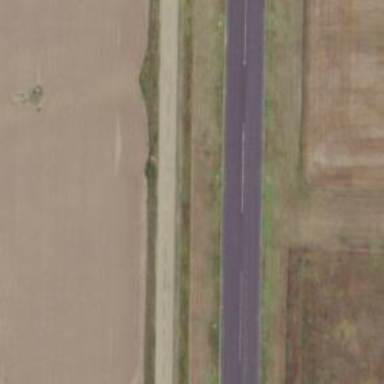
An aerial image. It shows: Runway surface made of asphalt at airport.